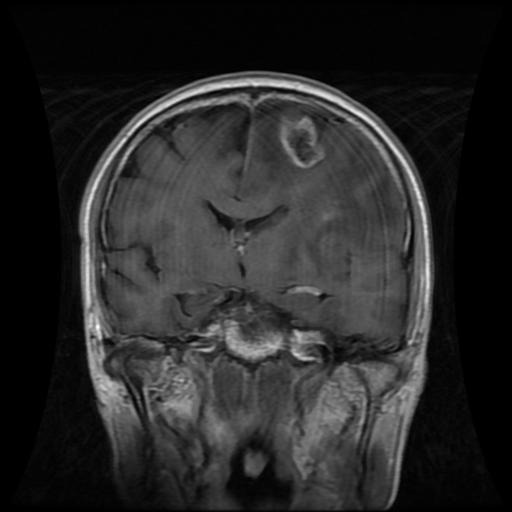
Label: glioma